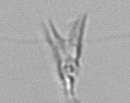
Label: Chrysochromulina_lanceolata